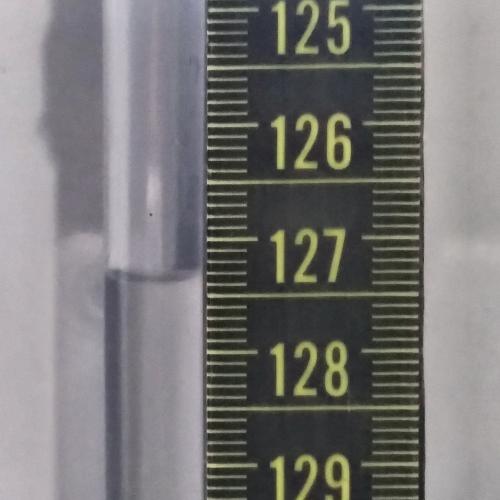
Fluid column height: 127.3 cm